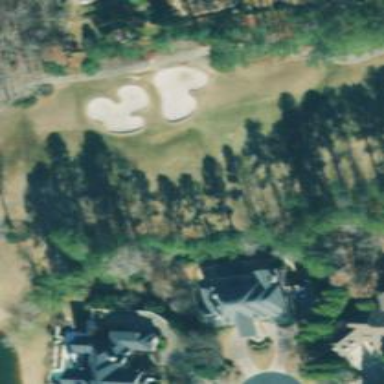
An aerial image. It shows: View of golf hole.